Question: On my jQuery Mobile page, i'm using a horizontal control group for some buttons.
But in some languages the text within these buttons is too long.
Instead of wrapping the text within each button, the buttons themselves wrap onto the next line.

this is the base code:
'''
<div data-role="controlgroup" data-type="horizontal">
<a href="#pageVertical" data-role="button">short button</a>
<a href="#pageVertical" data-role="button">really really really insanely long button is really really insanely long. No really, who makes buttons this big?</a>
</div>
'''
and with this css, we convince it to wrap inside the buttons. Otherwise the text is truncated with an ellipsis
'''
.ui-btn-inner{
white-space: normal !important;
}
'''
On the third page of this fiddle the problem is demonstrated
<URL>
Anyone have any ideas how I might tackle this?
Thanks in advance,
Casper
ps. Inspiration for the original fix came from Tosh in <URL>
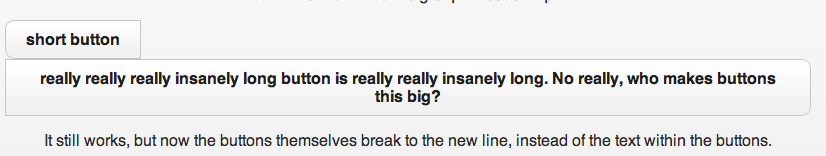
Answer: You could set widths for the links in your control-group:
'''
.ui-page .ui-content .ui-controlgroup a {
width : 49%;
}
'''
This will keep them on the same line. Here is a demo: <URL>
Also, just to be thorough, the 'white-space : normal' actually needs to be applied to the '.ui-btn-text' element which is a child of the '.ui-btn-inner' element (so it still receives the inherited value).